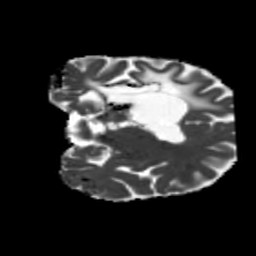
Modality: MD
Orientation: coronal
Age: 31
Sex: female
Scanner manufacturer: siemens
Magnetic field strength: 3 T
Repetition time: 5.25 s
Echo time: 0.08 s